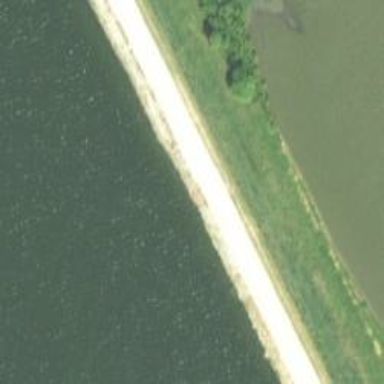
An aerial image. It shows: Dam along waterway.